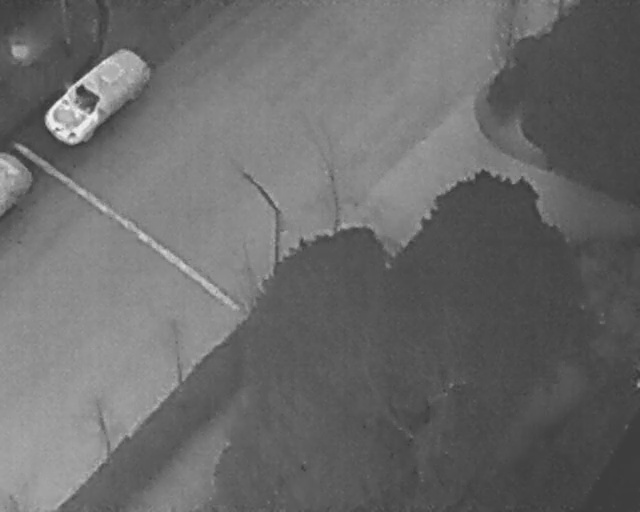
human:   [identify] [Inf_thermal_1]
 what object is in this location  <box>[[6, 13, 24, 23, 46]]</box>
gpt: <ref>1 large car at the top left</ref>